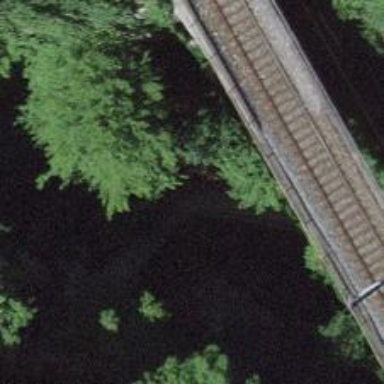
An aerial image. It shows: Path leading to bridge.